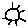
Label: sun